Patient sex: F
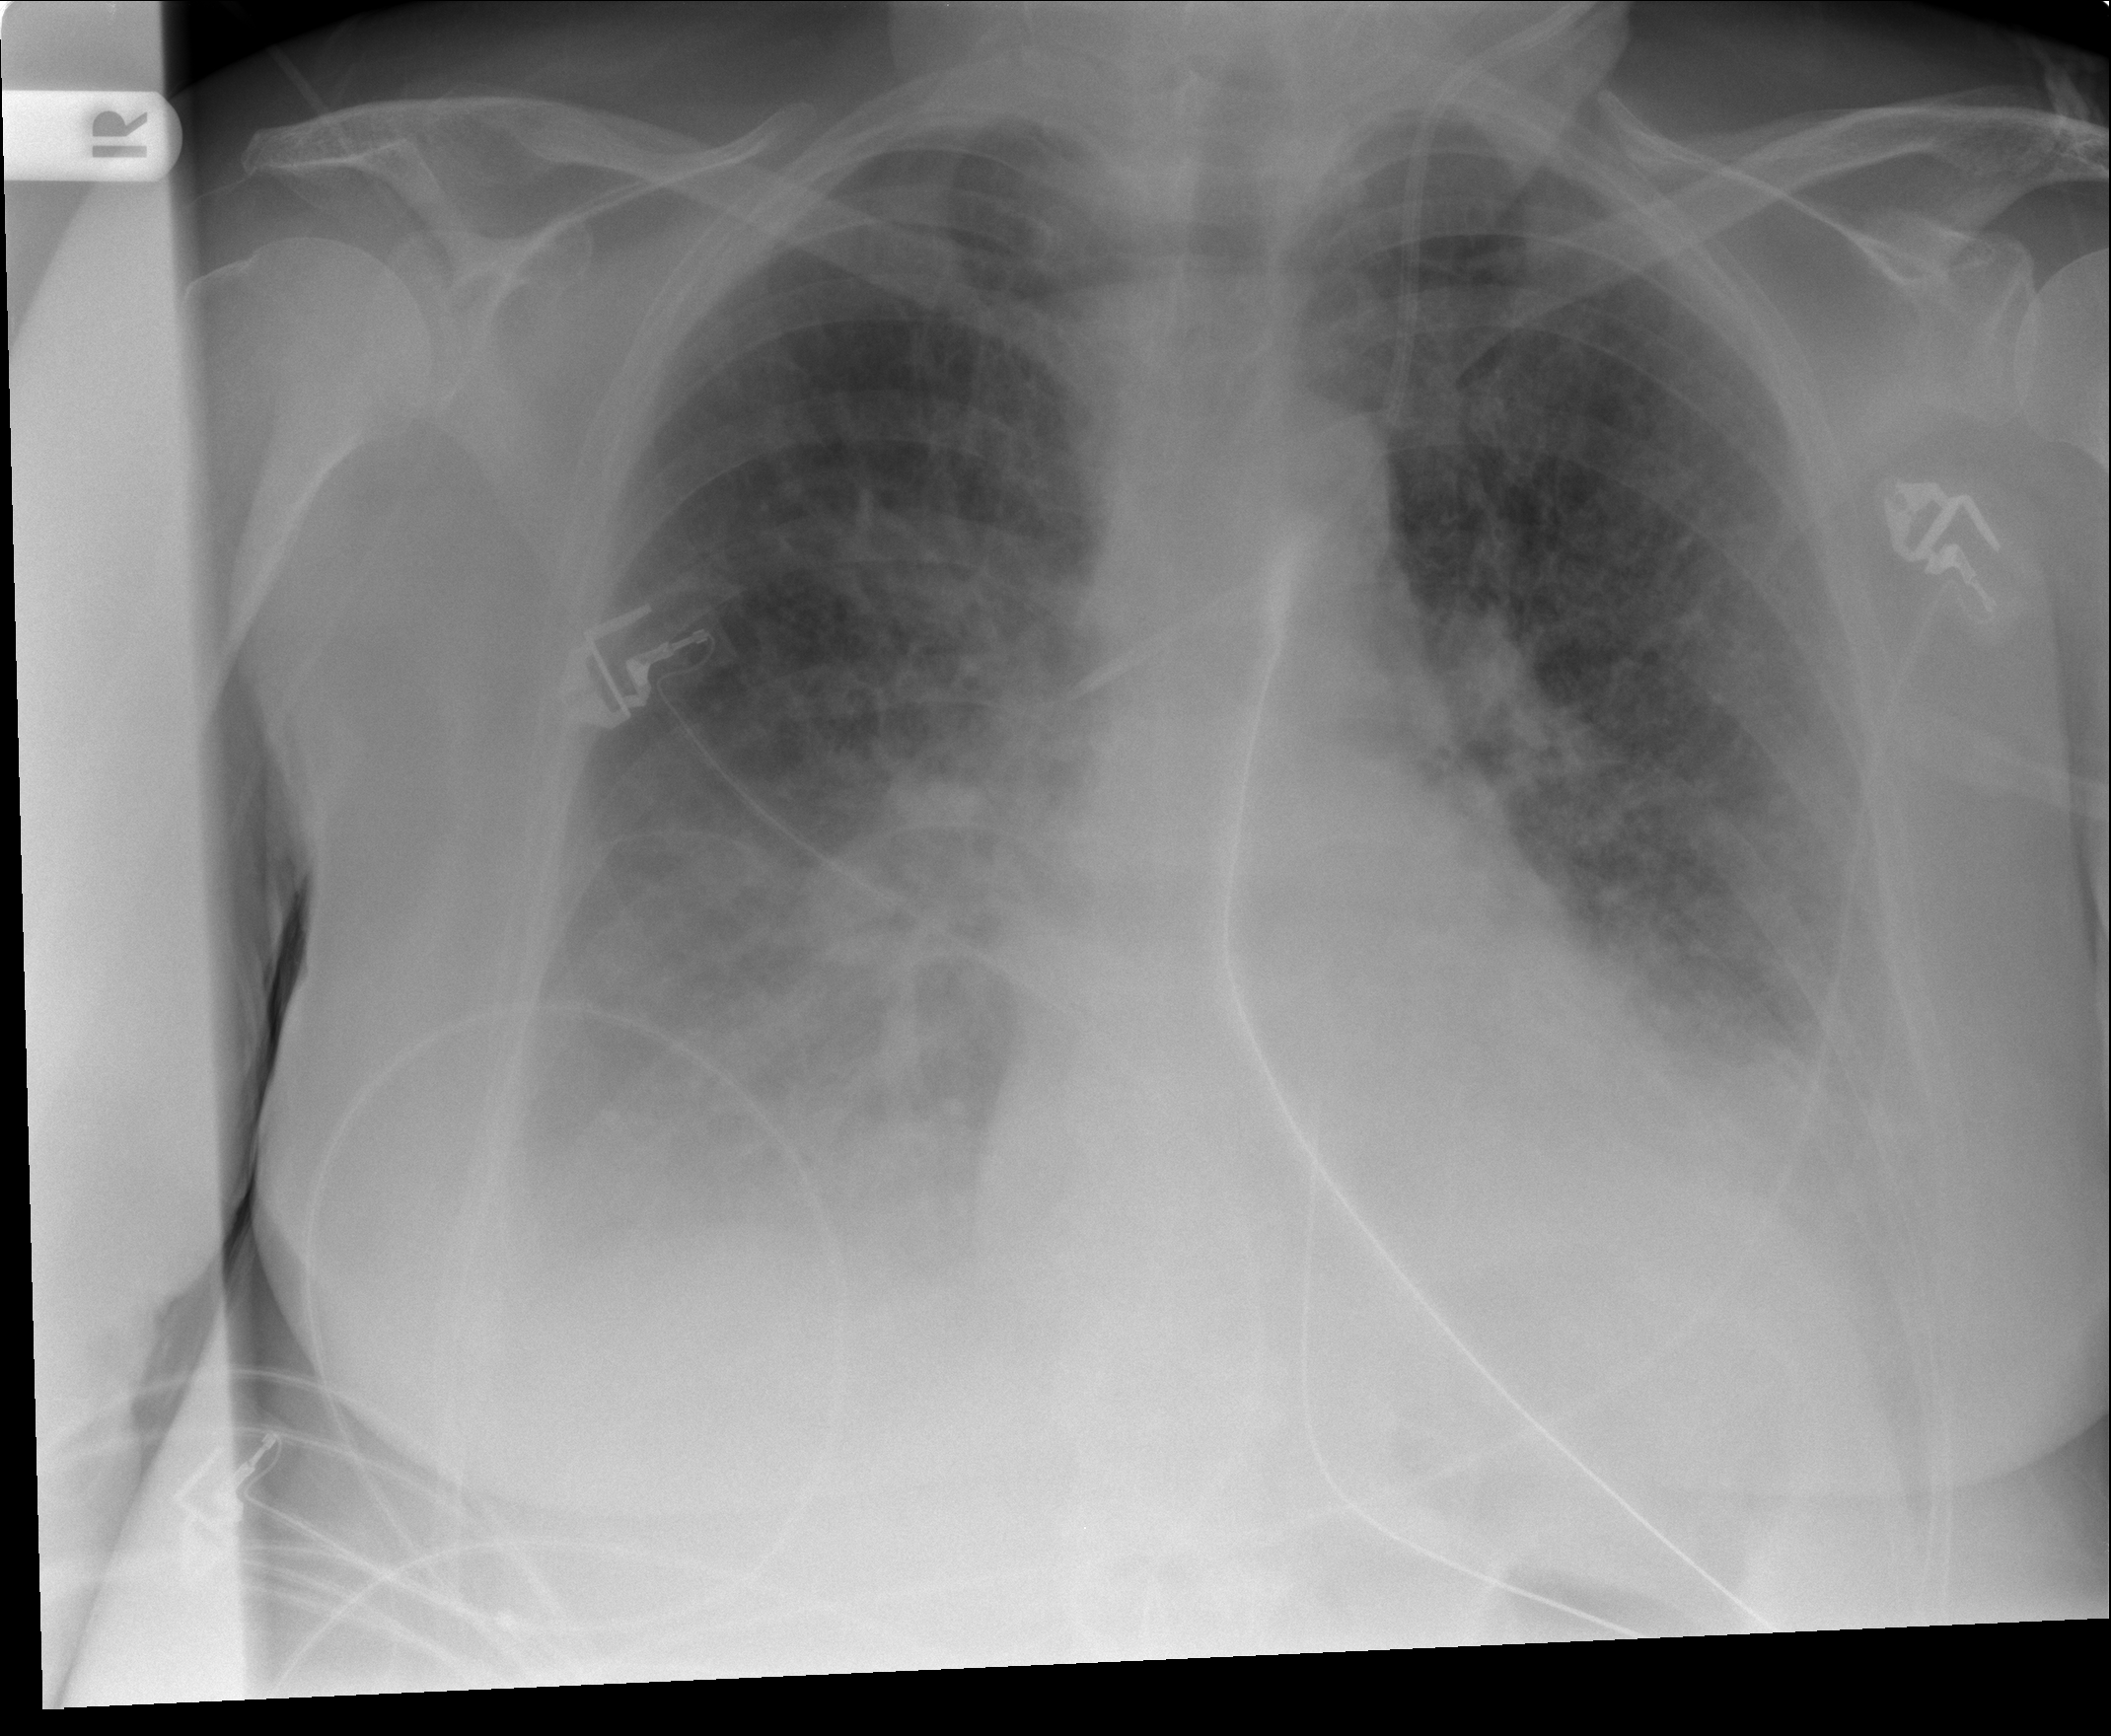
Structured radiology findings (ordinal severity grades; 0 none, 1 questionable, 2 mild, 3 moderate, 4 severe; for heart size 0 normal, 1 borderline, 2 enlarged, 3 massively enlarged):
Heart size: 2
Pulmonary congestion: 3
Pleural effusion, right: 3
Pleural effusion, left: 3
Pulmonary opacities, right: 2
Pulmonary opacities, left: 2
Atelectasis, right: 2
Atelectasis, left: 3